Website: lowes
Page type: billing-address
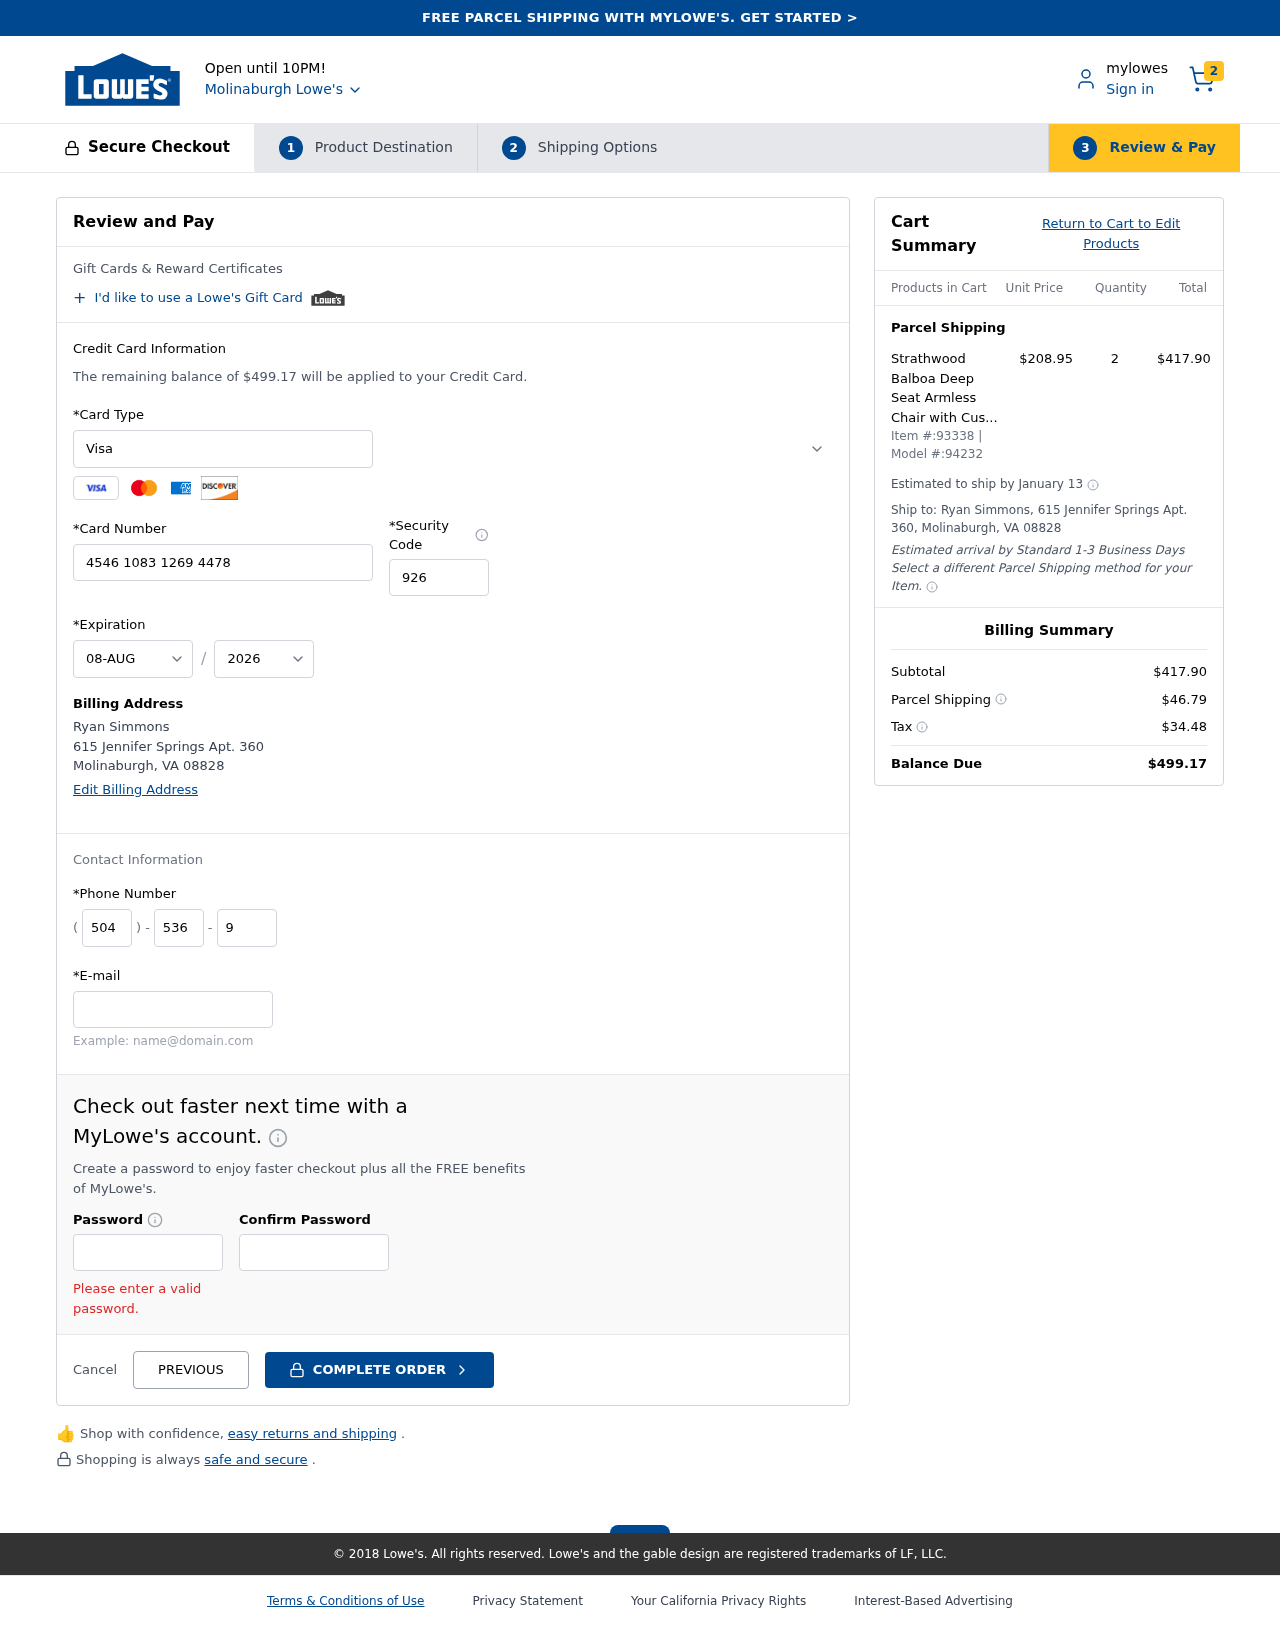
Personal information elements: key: PII_CARD_CVV
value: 926
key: PII_CARD_EXPIRY_MONTH
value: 08
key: PII_CARD_EXPIRY_YEAR
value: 26
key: PII_CARD_NUMBER
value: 4546 1083 1269 4478
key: PII_CARD_TYPE
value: Visa
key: PII_CITY
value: Molinaburgh
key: PII_CITY_STATE_ZIP
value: Molinaburgh, VA 08828
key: PII_EMAIL
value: ryan.simmons@yahoo.com
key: PII_FULLNAME
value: Ryan Simmons
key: PII_PHONE_AREA
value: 504
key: PII_PHONE_PREFIX
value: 536
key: PII_PHONE_SUFFIX
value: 9685
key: PII_STREET
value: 615 Jennifer Springs Apt. 360
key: PII_FULLNAME2
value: Ryan Simmons
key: PII_STREET2
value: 615 Jennifer Springs Apt. 360
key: PII_CITY_STATE_ZIP2
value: Molinaburgh, VA 08828
Product elements: key: PRODUCT1_NAME
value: Strathwood Balboa Deep Seat Armless Chair with Cushion
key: PRODUCT1_PRICE
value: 208.95
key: PRODUCT1_QUANTITY
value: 2
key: PRODUCT_ITEM_NUMBER
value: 93338
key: PRODUCT_MODEL_NUMBER
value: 94232
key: PRODUCT1_LINE_TOTAL
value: $417.90
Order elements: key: ORDER_NUM_ITEMS
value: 2
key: ORDER_TOTAL
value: $499.17
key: ORDER_SHIPPING_DATE
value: January 13
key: ORDER_SUBTOTAL
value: $417.90
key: ORDER_SHIPPING_COST
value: $46.79
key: ORDER_TAX
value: $34.48